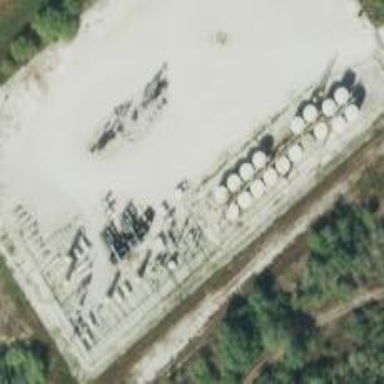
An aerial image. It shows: Storage tank that is man-made.